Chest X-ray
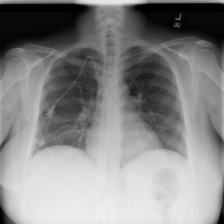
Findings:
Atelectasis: negative
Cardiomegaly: negative
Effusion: negative
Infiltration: negative
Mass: negative
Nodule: negative
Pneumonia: negative
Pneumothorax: negative
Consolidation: negative
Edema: negative
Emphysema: negative
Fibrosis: negative
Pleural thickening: negative
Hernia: negative